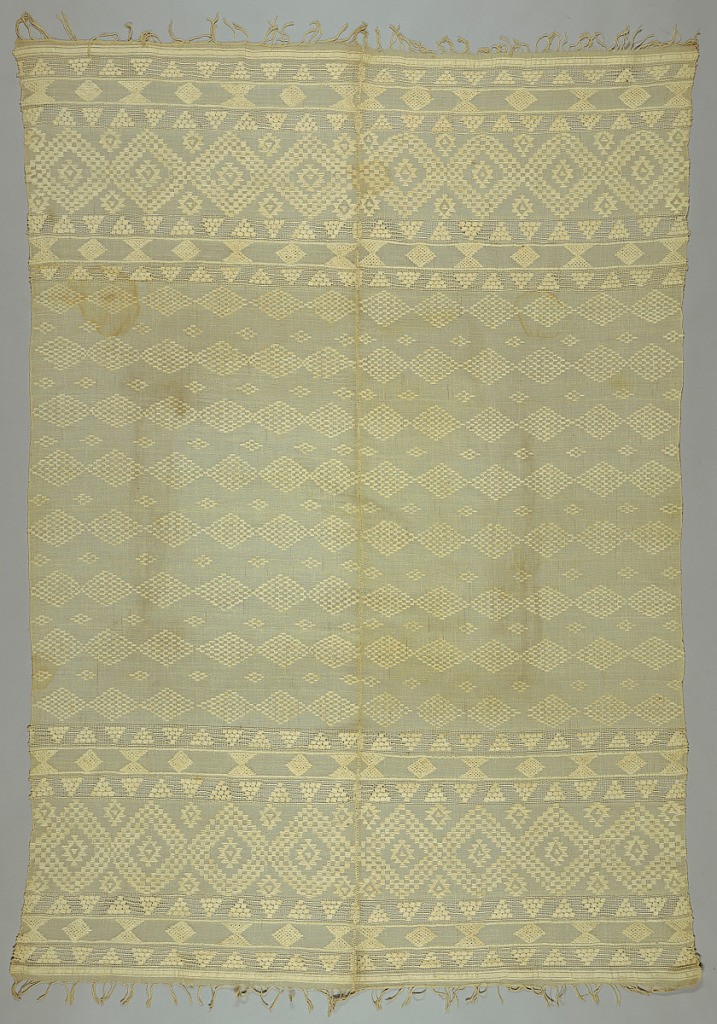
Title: Textile
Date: late 19th–early 20th century
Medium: cotton Technique: woven
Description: Two lengths of sheer cotton seamed down longest edge. Spaced bands of lozenges and triangles inlaid with heavier cotton thread. Deep borders edged with openwork bands at either end. Twisted warp fringe.